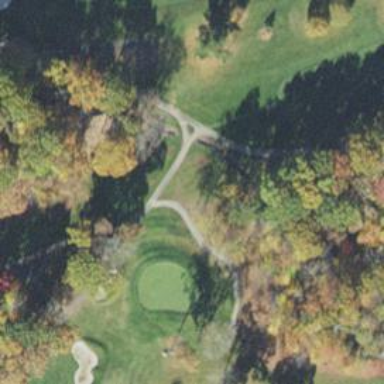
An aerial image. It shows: Path for both roads and golfers.